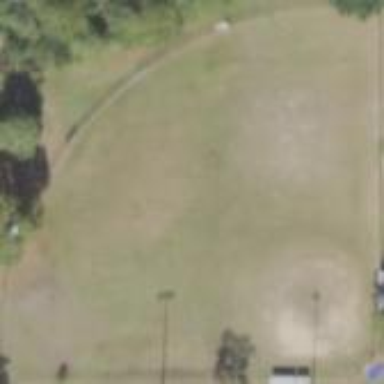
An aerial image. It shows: Baseball pitch for leisure land activities.